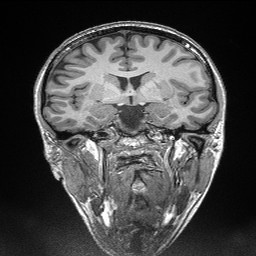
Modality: T1w
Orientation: sagittal
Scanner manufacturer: siemens
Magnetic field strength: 3 T
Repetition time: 2.3 s
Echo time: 0.00298 s